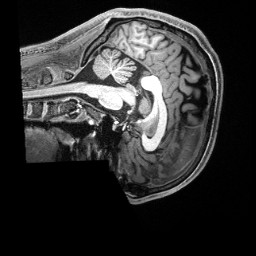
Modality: T1w
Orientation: sagittal
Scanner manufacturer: siemens
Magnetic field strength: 3 T
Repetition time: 2.5 s
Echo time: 0.00231 s